Question: I have a view, split in two. There is some buttons in the upper half, and a table view in the lower half.
The tableView cells have shadows on top and bottom, but I need the shadow of the first cell to be visible in the upper half. the shadow "dissappears" once it touches the tableview top bound, but when I drag the tableview down, the shadow it's there.
This is the code in tableviewcell's awakeFromNib
'''
layer.shadowColor = UIColor(red: 0, green: 0, blue: 0, alpha: 0.25).cgColor
layer.shadowOffset = CGSize(width: 0, height: 1)
layer.shadowRadius = 3
layer.shadowOpacity = 1
'''
I can't post a bigger image for confidentiality terms.
In the image you can see, the white part is the tableView upper bound, and the other color is the rest of the view, and the shadow comes from the cell.
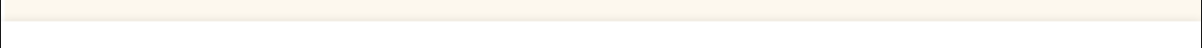
Answer: Have you tried to set the 'clipsToBounds' values of the table view and the subviews to false?
Setting clipsToBounds to false means that the subviews (or shadow layers) that are cut out by the original frame of the table view are still shown.
I'd simply try that:
'''
tableView.clipsToBounds = false
tableView.contentView.clipsToBounds = false
'''
And maybe also do that for the relevant subviews. Good luck! (..and sorry for the slightly inspecific answer, I'm answering from my mobile ;)